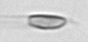
Label: Chrysochromulina